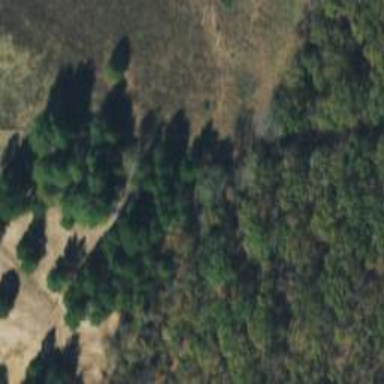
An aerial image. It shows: Evergreen woodland with needle-leaved trees.